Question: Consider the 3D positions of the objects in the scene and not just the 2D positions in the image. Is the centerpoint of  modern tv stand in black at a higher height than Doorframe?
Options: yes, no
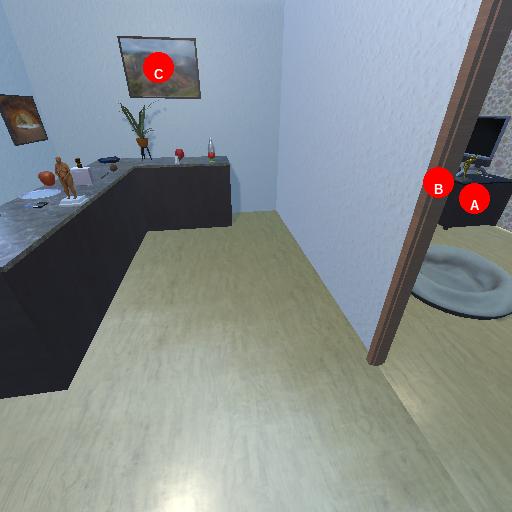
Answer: yes